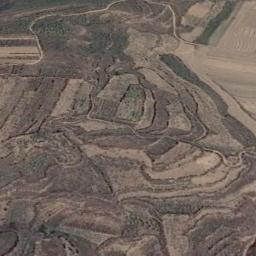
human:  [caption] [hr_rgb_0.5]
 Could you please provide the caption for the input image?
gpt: There are bare and green terrace .

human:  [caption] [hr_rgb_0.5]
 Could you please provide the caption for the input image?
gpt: Most of the terraces are bare land .

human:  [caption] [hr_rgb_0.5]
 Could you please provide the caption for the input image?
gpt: The green plants are on the terrace .

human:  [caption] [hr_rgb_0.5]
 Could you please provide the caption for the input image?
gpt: A large layer of brown and green mixed terraces with several winding narrow paths .

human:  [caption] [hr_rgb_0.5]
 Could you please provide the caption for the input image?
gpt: There are many brown terraces and yellow ones .